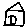
Label: house